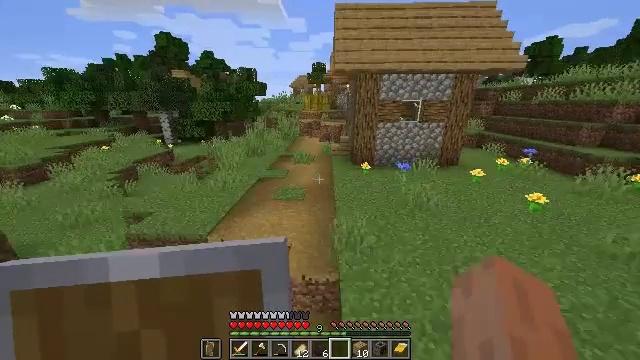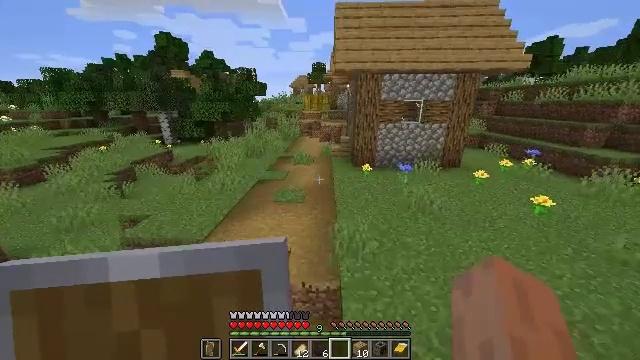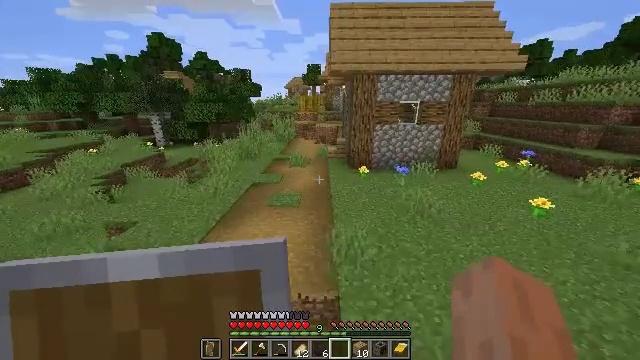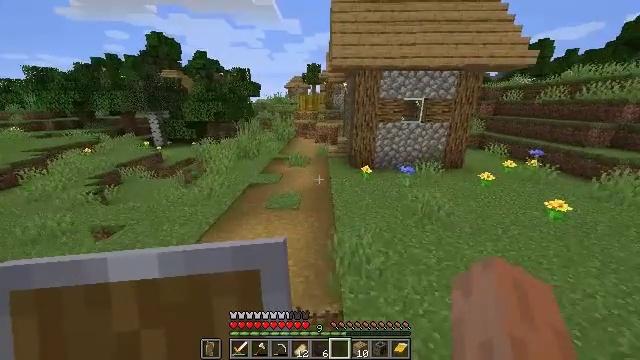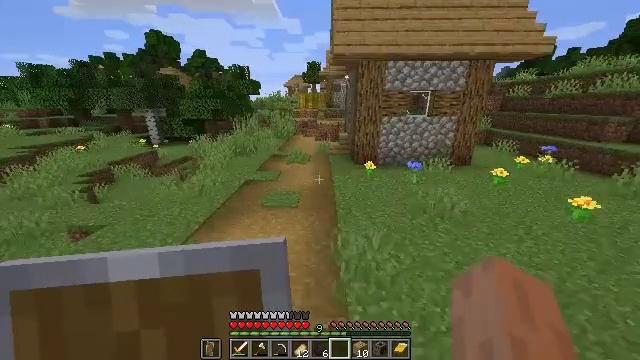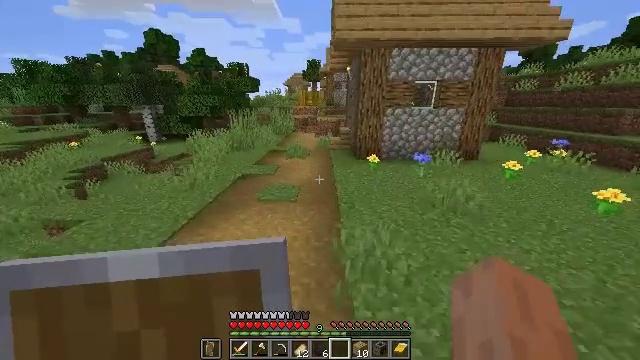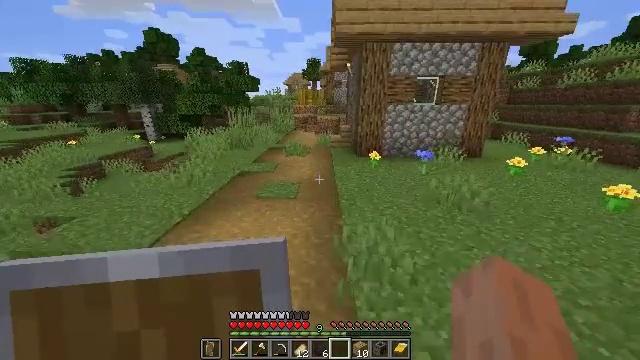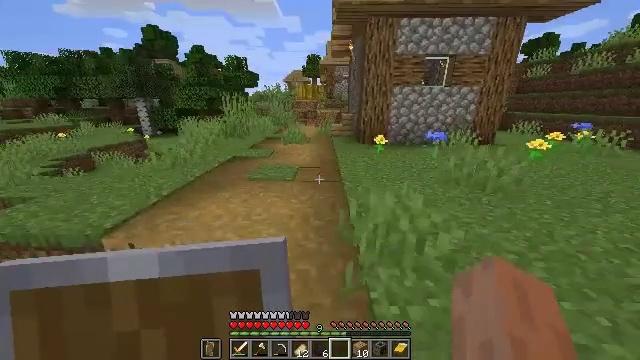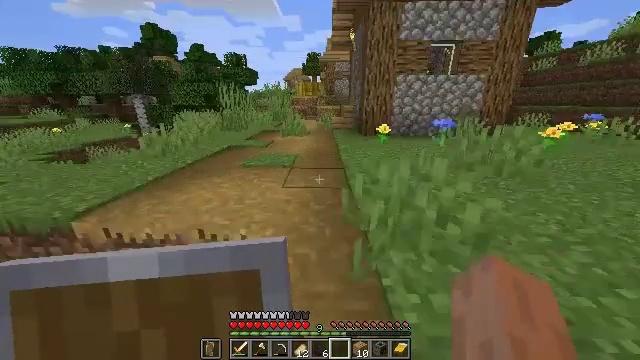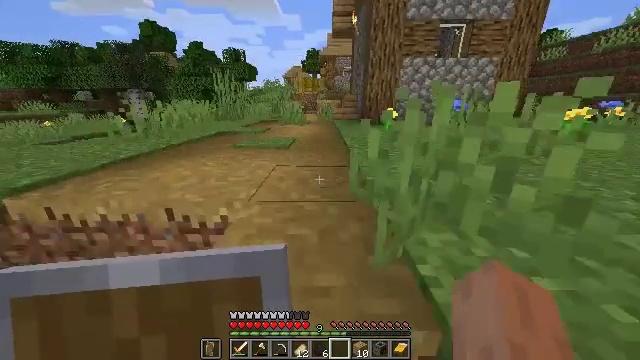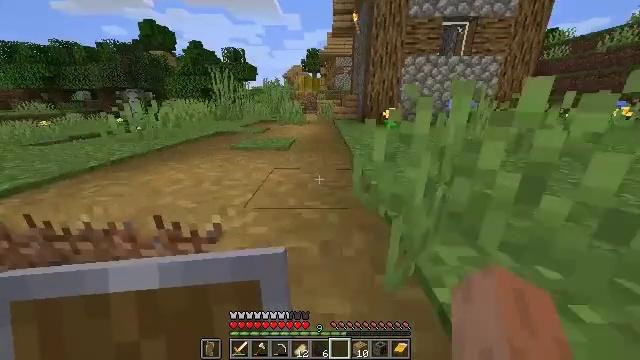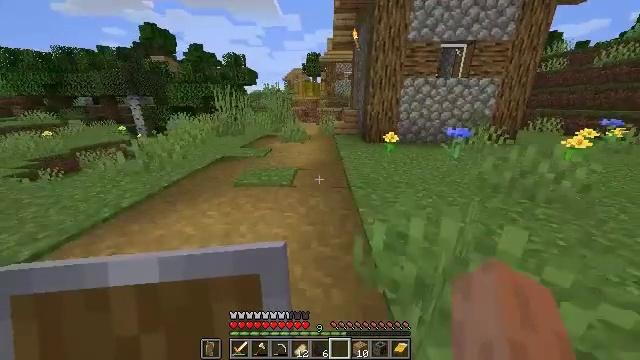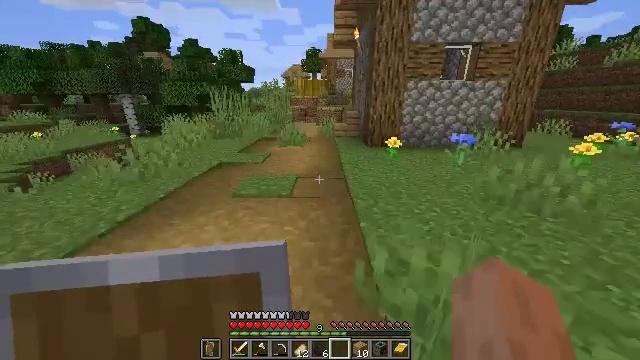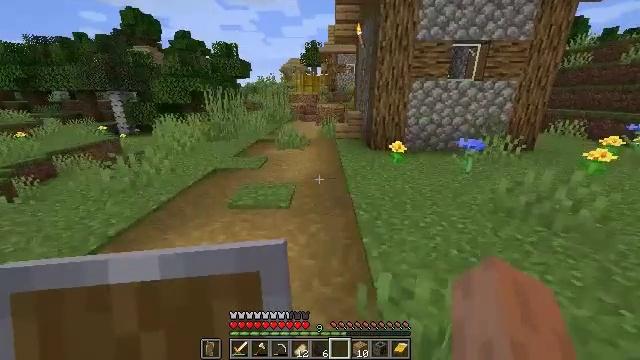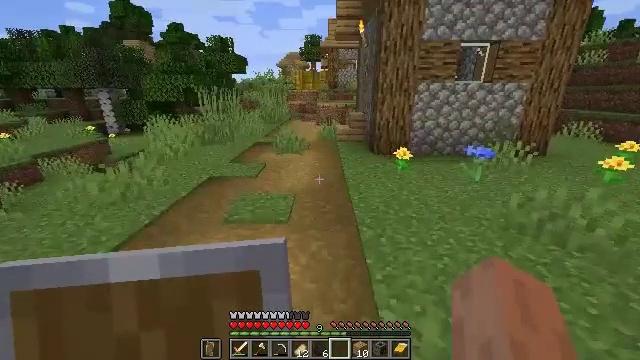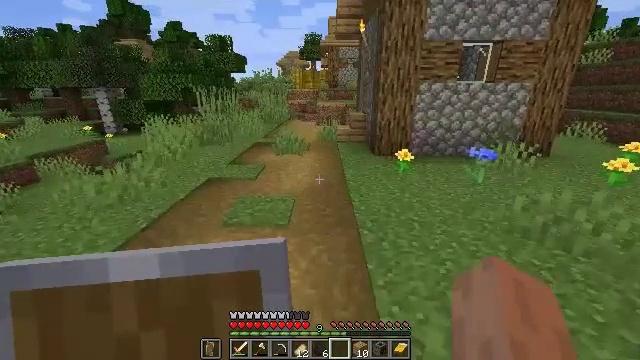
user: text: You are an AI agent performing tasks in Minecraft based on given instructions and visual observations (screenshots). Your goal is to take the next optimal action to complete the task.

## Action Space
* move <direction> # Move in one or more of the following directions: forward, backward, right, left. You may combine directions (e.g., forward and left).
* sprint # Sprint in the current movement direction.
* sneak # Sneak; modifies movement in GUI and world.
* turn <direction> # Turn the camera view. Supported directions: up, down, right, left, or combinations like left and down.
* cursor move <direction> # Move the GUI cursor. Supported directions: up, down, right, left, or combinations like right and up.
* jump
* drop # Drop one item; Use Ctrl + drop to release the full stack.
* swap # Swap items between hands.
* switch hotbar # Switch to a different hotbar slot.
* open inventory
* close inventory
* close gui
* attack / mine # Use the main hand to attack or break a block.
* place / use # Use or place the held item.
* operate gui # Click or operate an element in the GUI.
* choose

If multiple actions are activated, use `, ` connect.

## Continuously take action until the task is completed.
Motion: motion action
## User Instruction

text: Mine a hay block from the field.
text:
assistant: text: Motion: move forward, jump
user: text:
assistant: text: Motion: move forward, turn right, jump
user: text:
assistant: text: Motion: move forward, jump
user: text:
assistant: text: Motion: move forward, jump
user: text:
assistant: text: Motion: move forward, jump
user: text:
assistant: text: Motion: move forward, jump
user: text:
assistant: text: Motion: move forward, jump
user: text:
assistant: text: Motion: move forward, jump
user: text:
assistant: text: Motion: move forward, jump
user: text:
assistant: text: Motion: move forward, jump
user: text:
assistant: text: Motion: move forward, jump
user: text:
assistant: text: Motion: move forward, jump
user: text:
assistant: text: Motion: move forward, jump
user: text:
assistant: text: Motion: move forward, jump
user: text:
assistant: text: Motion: move forward, jump
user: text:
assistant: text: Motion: move forward
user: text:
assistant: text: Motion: move forward, sprint, turn right
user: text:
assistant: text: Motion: move forward, sprint, turn right
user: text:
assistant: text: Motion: move forward, sprint
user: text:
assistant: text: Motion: move forward, sprint, turn up
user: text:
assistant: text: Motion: move forward
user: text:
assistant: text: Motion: move forward, jump
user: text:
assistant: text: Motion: move forward, jump
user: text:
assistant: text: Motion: move forward, jump
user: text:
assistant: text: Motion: move forward, jump
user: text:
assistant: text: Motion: move forward, jump
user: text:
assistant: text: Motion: move forward, jump
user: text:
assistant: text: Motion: move forward, jump
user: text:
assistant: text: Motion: move forward, jump
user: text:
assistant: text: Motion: move forward, jump